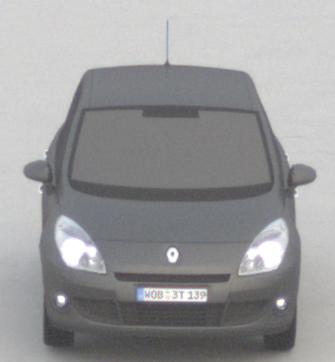
Make: Renault
Model: Scénic 1.6 16V 110
Detailed model: Scénic (III)
Model produced from: 2009/06
Model produced until: 2010/08
Doors: 5
Color: gray
Road condition: dry road
Daytime: morning or afternoon
Contrast: low contrast